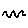
Label: zigzag